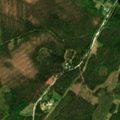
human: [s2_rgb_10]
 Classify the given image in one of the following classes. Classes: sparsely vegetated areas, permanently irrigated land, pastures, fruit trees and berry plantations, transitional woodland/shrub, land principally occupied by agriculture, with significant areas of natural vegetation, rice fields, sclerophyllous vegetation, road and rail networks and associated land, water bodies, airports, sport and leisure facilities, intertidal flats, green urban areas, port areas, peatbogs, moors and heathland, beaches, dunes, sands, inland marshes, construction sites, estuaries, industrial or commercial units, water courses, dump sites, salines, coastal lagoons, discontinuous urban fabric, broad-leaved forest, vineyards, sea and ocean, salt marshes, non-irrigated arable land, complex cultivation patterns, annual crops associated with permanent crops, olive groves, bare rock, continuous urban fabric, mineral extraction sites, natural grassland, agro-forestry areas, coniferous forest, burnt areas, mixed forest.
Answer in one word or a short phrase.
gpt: coniferous forest, mixed forest, transitional woodland/shrub, water courses